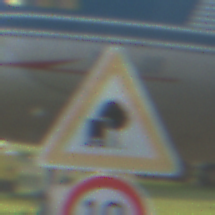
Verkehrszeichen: UnzureichendesLichtraumprofil
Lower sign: Geschwindigkeit10
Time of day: SunriseSunset
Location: Outdoor (Special)
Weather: Clear
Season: NotSpecified
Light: Natural